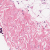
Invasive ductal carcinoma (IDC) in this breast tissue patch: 0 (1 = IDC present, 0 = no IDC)